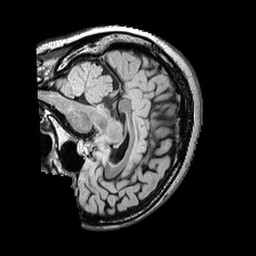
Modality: FLAIR
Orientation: sagittal
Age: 36
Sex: female
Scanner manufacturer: siemens
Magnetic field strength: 3 T
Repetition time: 5 s
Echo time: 0.387 s